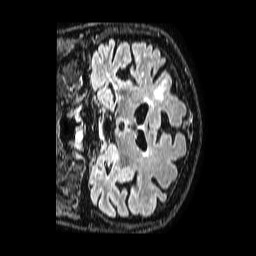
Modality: FLAIR
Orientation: coronal
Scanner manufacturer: philips
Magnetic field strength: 1.5 T
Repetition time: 4.8 s
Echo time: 0.3 s